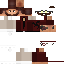
A male human skin with medium skin, wearing brown long hair dressed in a blue hoodie and brown pants, featuring a closed mouth.